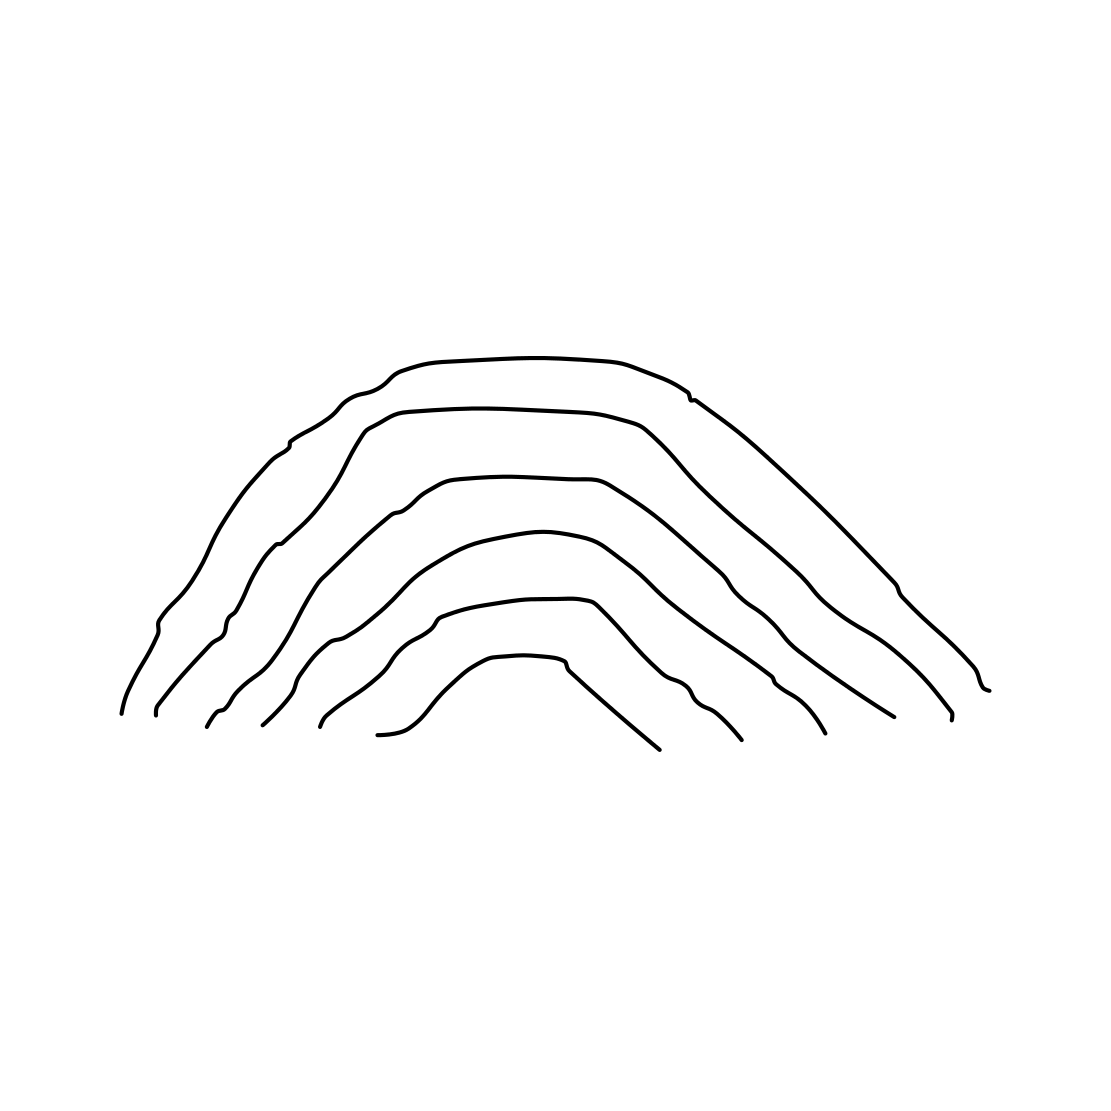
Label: rainbow